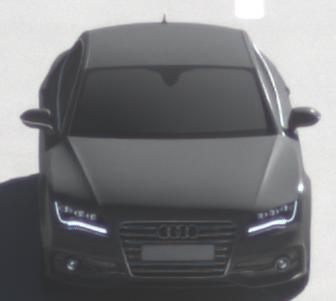
Make: Audi
Model: S7 Sportback cod
Detailed model: S7 (4G) Sportback
Model produced from: 2012/06
Model produced until: 2014/05
Doors: 5
Color: gray
Road condition: dry road
Daytime: morning or afternoon
Contrast: high contrast